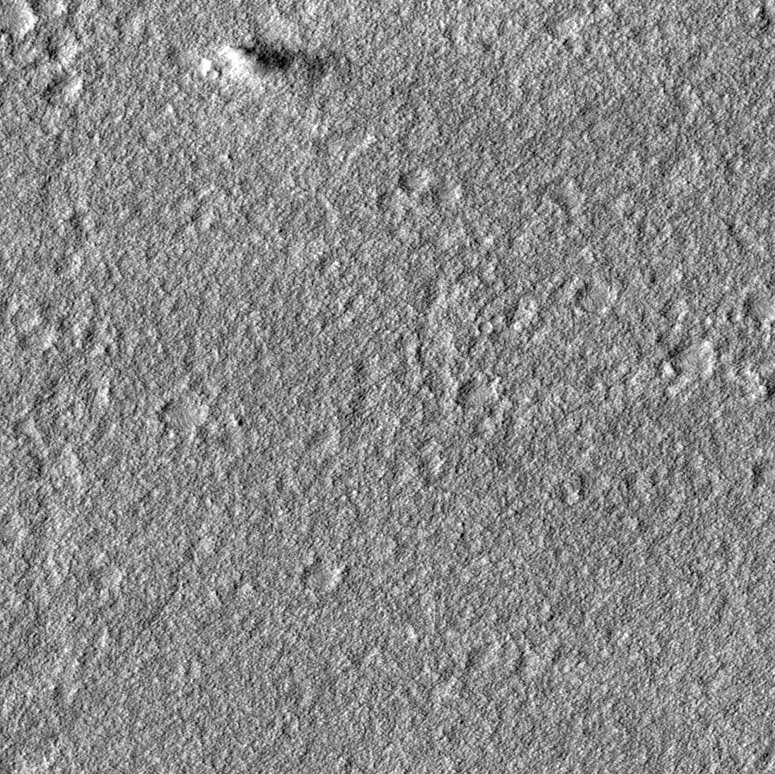
Label: dustdevil